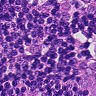
Metastatic tissue present: yes